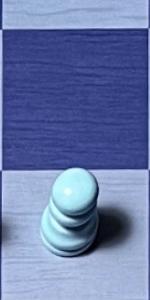
Label: Pawn_White